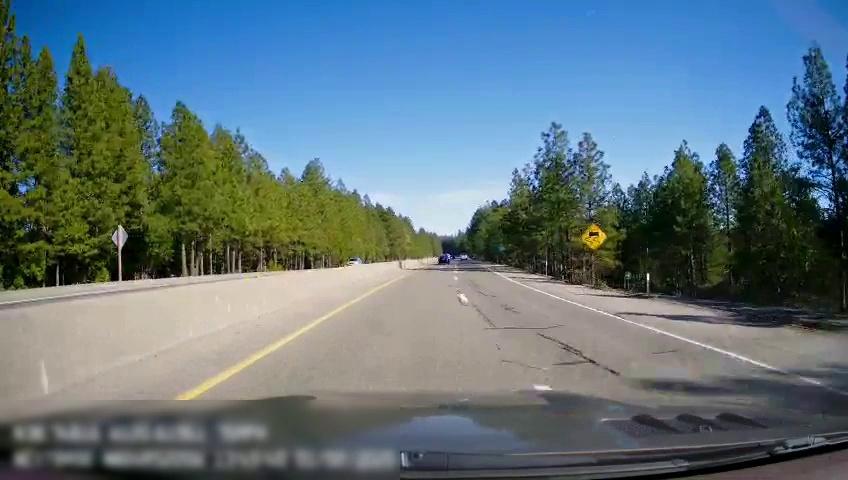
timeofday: Day
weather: Sunny
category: Drivable Space
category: Drivable Space
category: Vehicles | Car
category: Vehicles | SUV
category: Lanes | Current Lane
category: Lanes | Current Lane
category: Lanes | Alternate Lane
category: Lanes | Opposite Lane
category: Traffic | Signs